Question: I am trying to use the 'VLOOKUP' function in excel to return a formula. I've found plenty here on SO about using 'VLOOKUP' but have a slightly different question.
I am trying to get the week's average temperature (from column B) before a specified day (in column C) that can be found in column A.
Put more simply:
If date in C2 exists in A, return B.
So far this is the closest I've got (thanks to other QAs on SO):
'''
=VLOOKUP(C2, A1:B660, AVERAGE(B124:B130), FALSE)
'''
However using the 'AVERAGE' function in place of column number (which would usually be the argument used) does not seem to work.
I've attached a very simplified picture of my data:

If 'VLOOKUP' is the wrong function to handle this what would be a better approach?
I'm running Excel 15.32 on a Mac.
<URL>
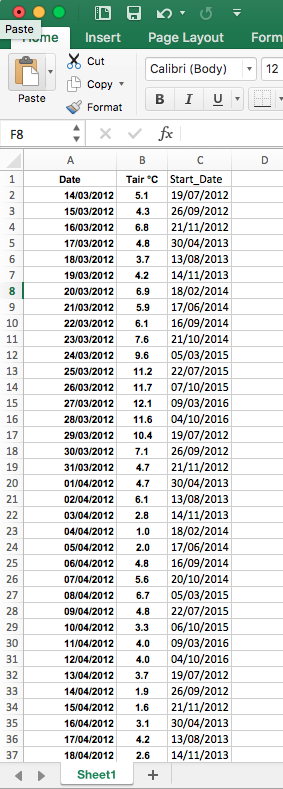
Answer: What about:
'''
=AVERAGE(OFFSET($B:$B,MATCH($C2,$A:$A,0)-1,0,-7))
'''
This assumes a header in row 1.
- - -
You can fill this down column D, for example, and it will adjust as necessary.
One problem with the 'OFFSET' function is that it is volatile, so all the formulas would recalculate if anything is changed on the worksheet.
The following, at least in later versions of Excel, should be non-volatile:
'''
=AVERAGE((INDEX($A:$B,MATCH($C2,$A:$A)-6,2,1):INDEX($A:$B,MATCH($C2,$A:$A,0),2)))
'''
I will leave it to you to handle the errors from checking dates in rows 2-6.